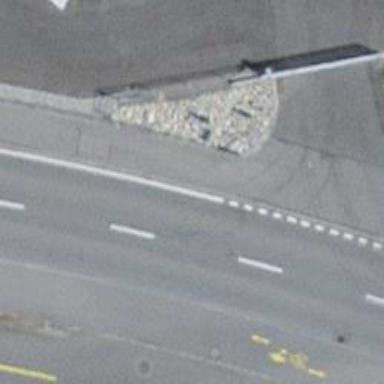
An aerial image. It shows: Bus stop with platform for public transport.